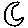
Label: moon